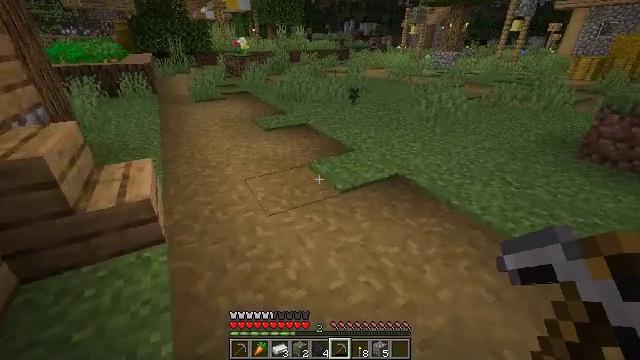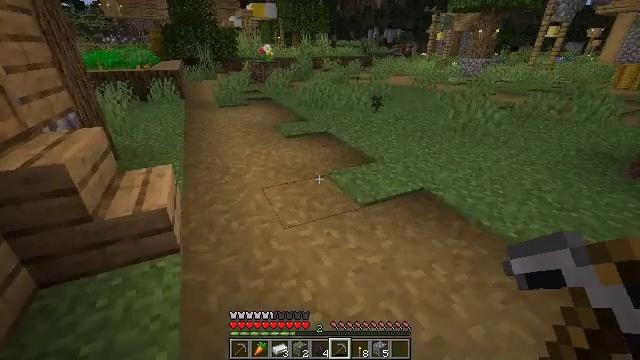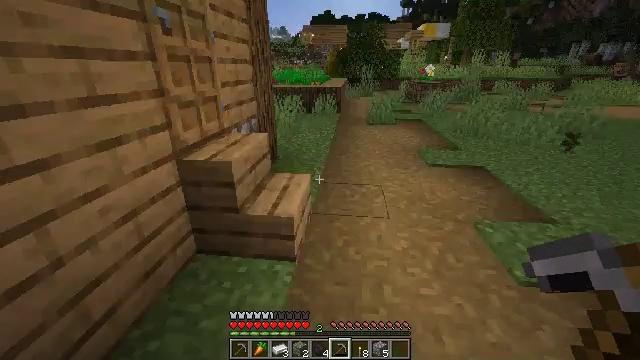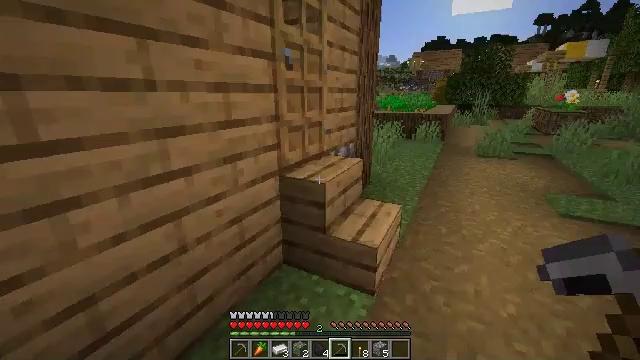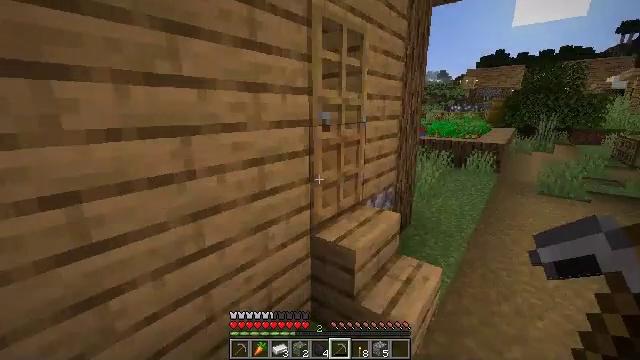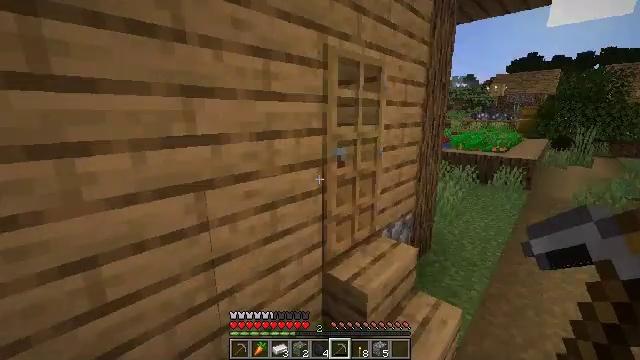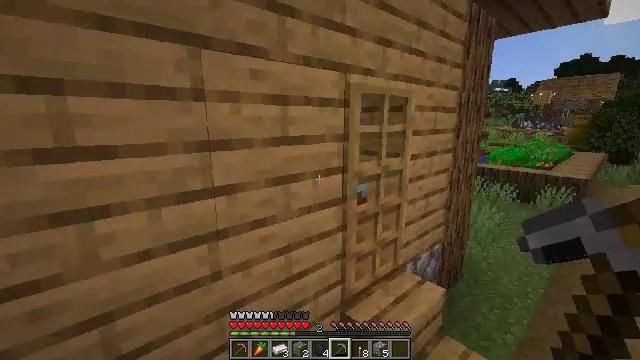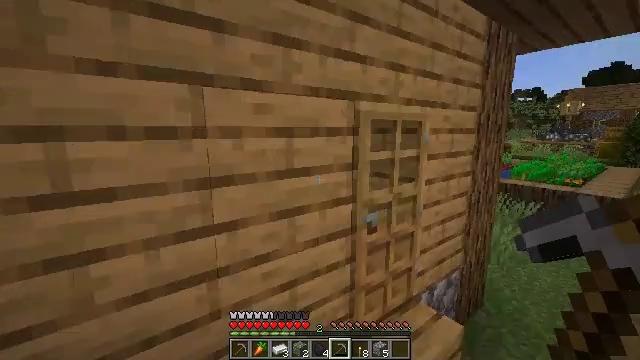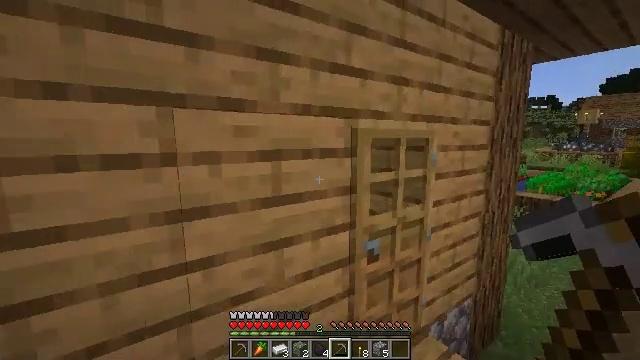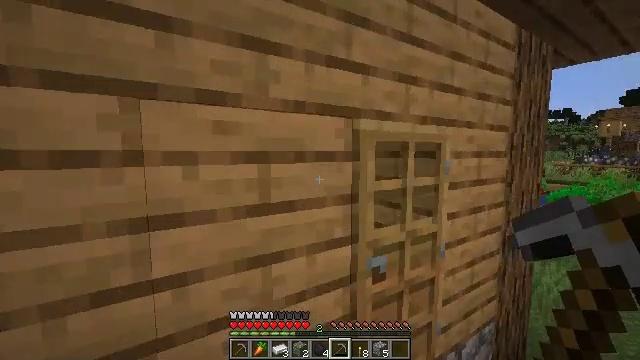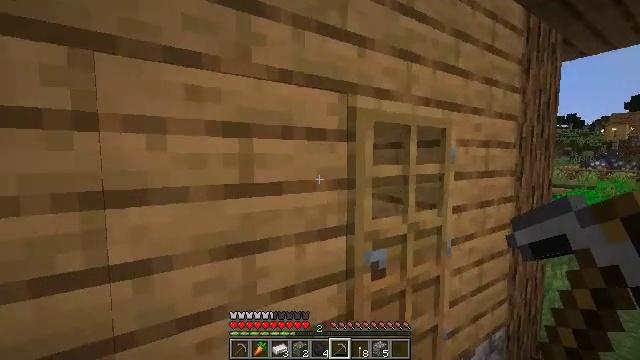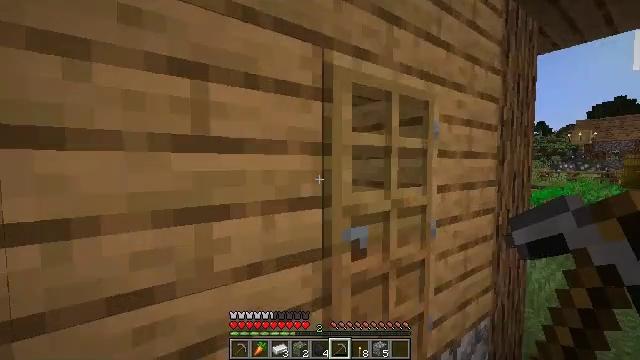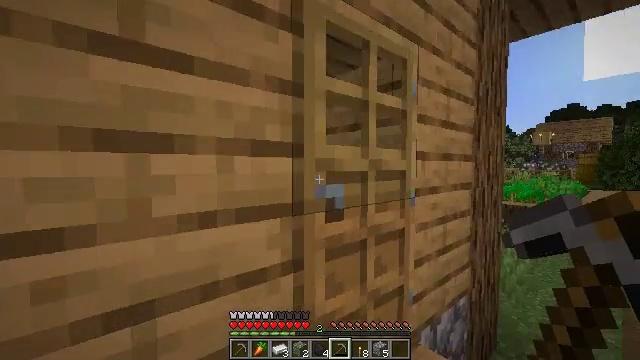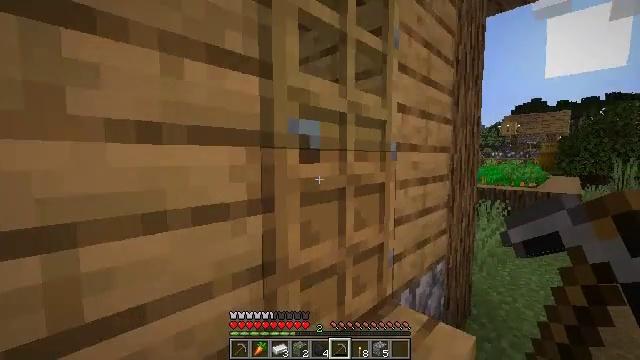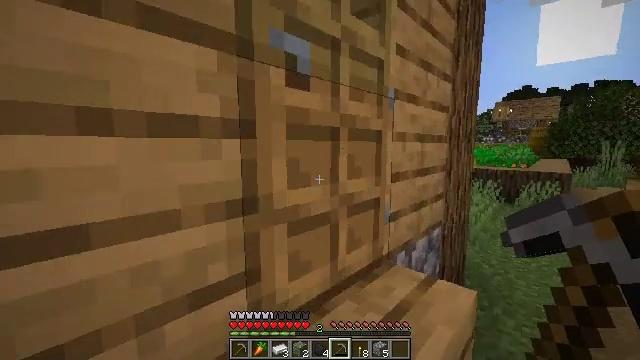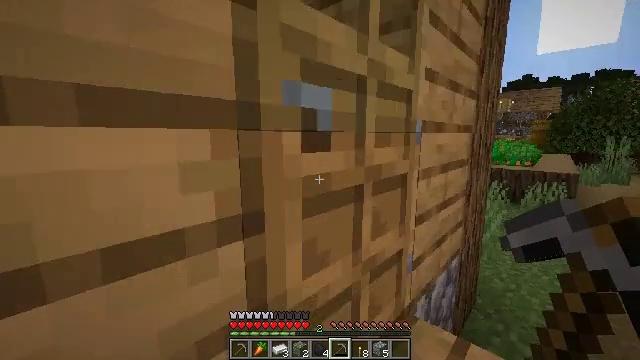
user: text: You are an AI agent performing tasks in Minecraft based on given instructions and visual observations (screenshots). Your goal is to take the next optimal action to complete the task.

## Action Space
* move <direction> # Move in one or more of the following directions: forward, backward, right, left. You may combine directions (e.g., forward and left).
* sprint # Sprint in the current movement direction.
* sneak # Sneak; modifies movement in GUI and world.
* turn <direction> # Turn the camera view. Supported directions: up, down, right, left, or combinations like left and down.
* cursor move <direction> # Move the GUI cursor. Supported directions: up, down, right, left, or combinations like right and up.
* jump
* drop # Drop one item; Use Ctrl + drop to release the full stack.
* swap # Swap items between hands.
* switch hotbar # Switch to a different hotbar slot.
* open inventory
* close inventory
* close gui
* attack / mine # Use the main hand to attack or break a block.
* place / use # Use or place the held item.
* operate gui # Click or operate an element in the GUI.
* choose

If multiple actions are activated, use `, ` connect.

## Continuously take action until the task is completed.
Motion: motion action
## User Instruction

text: Attack the oak planks to recycle it.
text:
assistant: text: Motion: move forward, turn left and up
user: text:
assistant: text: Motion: move forward, turn left and up
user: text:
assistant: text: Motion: move forward, turn left and up, jump
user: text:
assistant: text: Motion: move forward, turn left and up, jump
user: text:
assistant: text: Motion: move forward, turn left, jump
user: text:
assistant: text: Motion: move forward, turn left and up, jump
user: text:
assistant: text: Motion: move forward, turn left and up, jump
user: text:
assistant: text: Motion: move forward, turn left and up, jump
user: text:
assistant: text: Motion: move forward, turn left and up, jump
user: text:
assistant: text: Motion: move forward, turn up
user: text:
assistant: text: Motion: move forward, turn right and up, jump
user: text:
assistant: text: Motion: move forward, turn right, jump
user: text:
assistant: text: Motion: move forward, turn right and down, jump
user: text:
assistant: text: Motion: move forward, turn right and down, jump
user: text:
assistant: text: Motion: move forward, turn down, jump
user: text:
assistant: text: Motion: turn down, jump
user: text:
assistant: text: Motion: turn left and down
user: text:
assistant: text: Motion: turn left and down
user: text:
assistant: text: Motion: no_op
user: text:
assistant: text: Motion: no_op
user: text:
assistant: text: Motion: no_op
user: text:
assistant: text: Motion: use / place
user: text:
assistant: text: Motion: use / place
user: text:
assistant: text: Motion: turn right and down, use / place
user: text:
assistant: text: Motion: turn right and down
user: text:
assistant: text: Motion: turn right
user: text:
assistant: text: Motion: no_op
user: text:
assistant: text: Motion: no_op
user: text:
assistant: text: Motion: no_op
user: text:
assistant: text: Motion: no_op